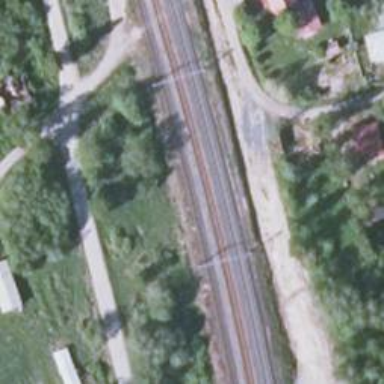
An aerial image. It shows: Rail siding with electrified contact lines for trains.